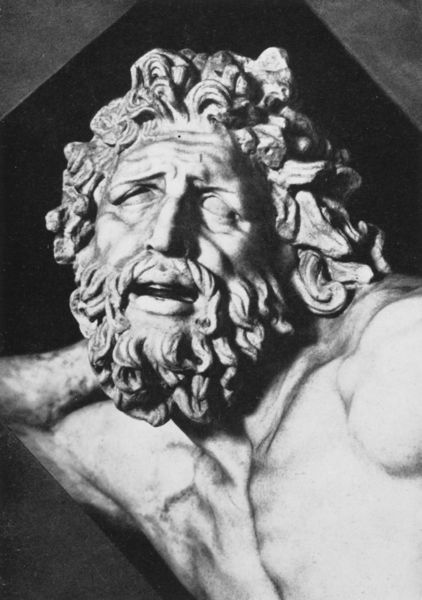
Titel: Laokoongruppe/ Teilansicht: Haupt des Laokoon
Institution: Rom, Musei Vaticani, Cortile del Belvedere
Schlagwörter: kopf, mann, brust, grau, marmor, mund, bart, augen, falten, gesicht, figur, locken, skulptur, detail, muskeln, büste, muskulös, antike, leid, leiden, schmerz, priester, vatikan, leidend, laokoon